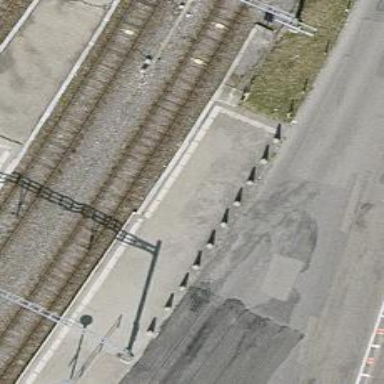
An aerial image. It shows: Bollard.